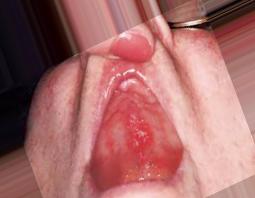
Condition: Mouth Ulcer